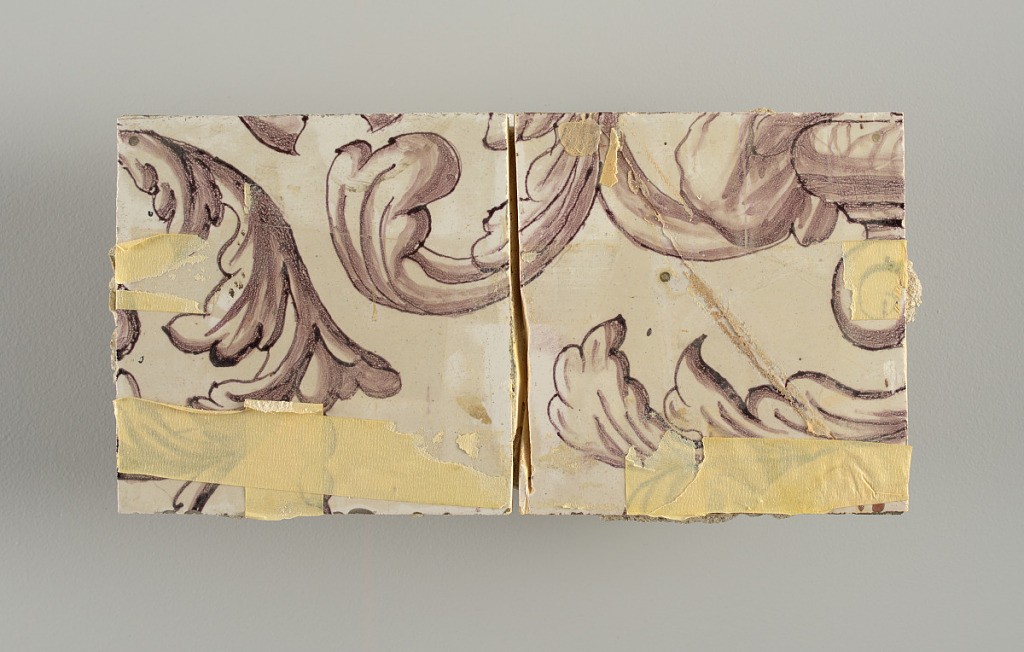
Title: Wall facing
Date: ca. 1725
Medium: tin-glazed earthenware, underglaze
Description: Two vertical rectangles, twenty-three tiles high.  A) Nine tiles wide at top; seven tiles wide at bottom.  B) Ten and one-half tiles wide.

Arabesque design of foliage.  A) with centered figure of Justice under a canopy.  B) with centered urn.